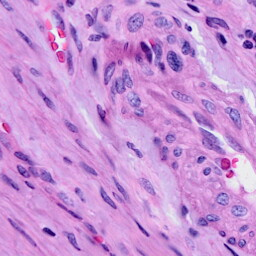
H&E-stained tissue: Cervix